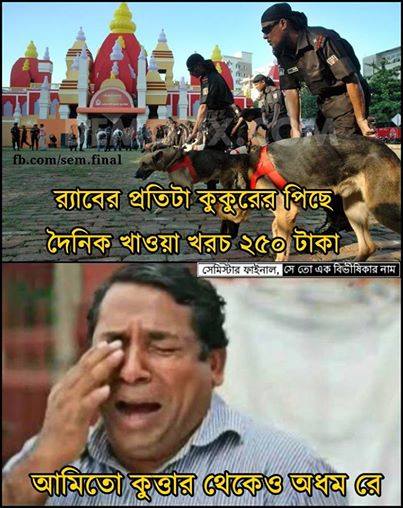
Caption: র‍্যাবের প্রতিটি কুকুরের পিছে দৈনিক খাওয়া খরচ ২৫০ টাকা আমিতো কুত্তার থেকেও অধম রে
Label: non-hate